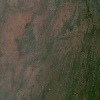
Label: land